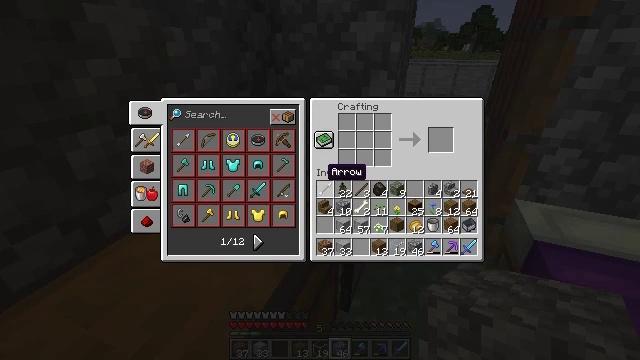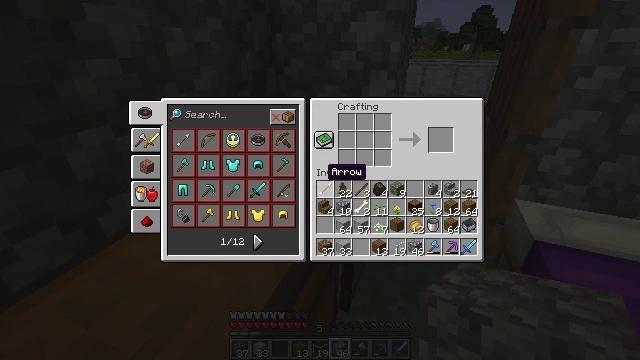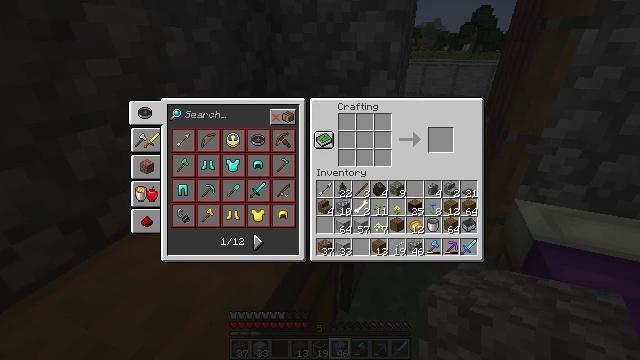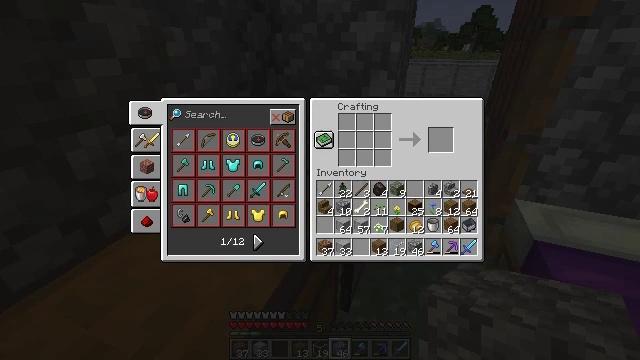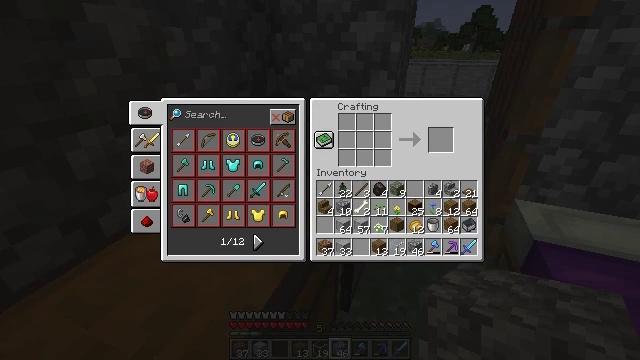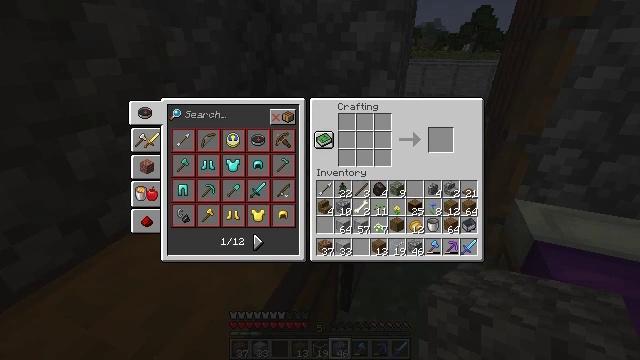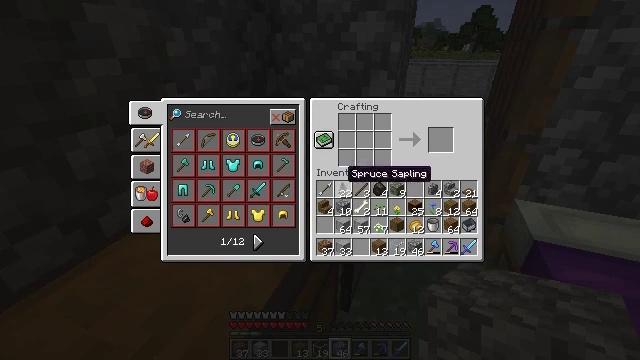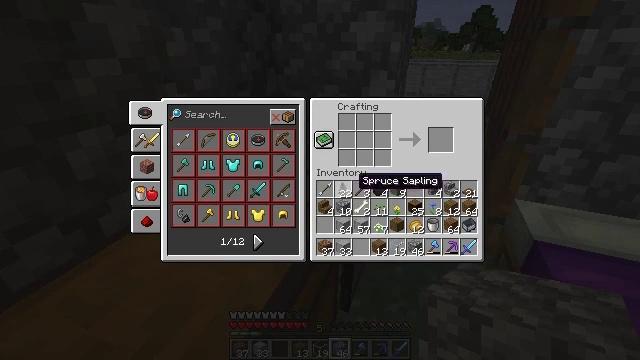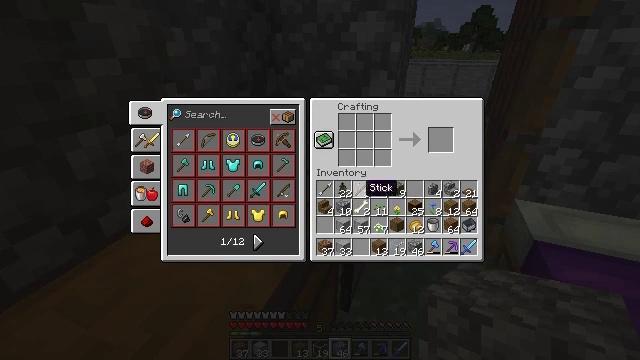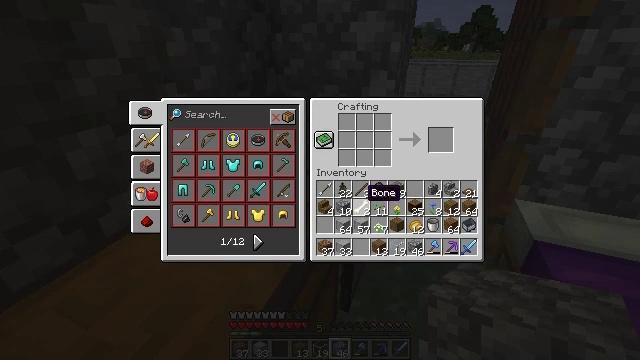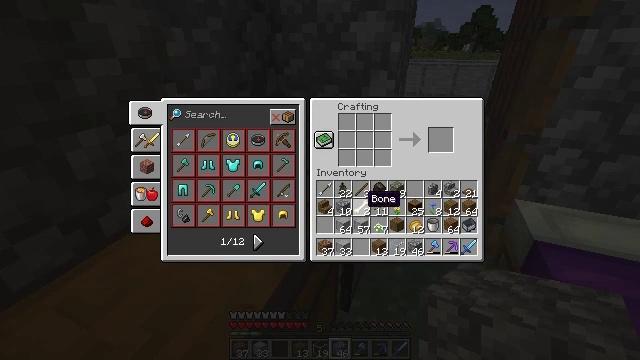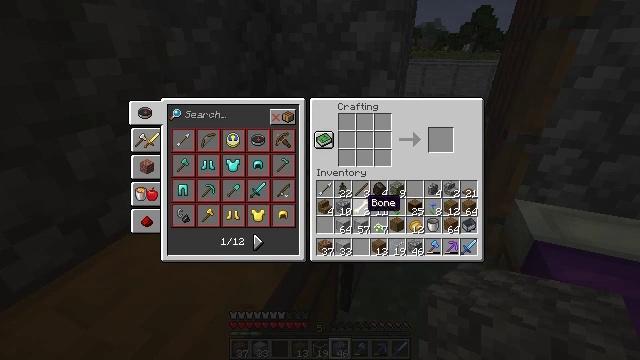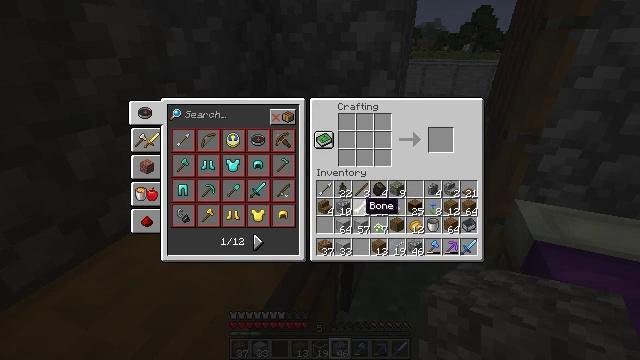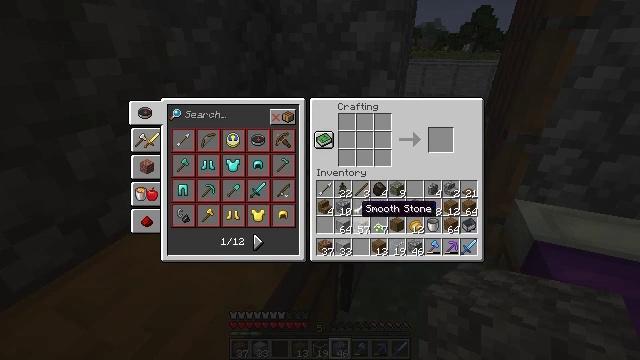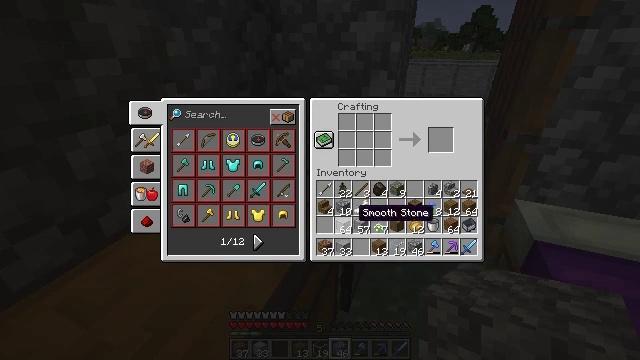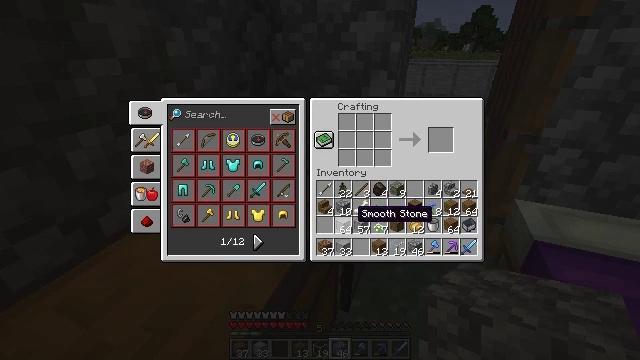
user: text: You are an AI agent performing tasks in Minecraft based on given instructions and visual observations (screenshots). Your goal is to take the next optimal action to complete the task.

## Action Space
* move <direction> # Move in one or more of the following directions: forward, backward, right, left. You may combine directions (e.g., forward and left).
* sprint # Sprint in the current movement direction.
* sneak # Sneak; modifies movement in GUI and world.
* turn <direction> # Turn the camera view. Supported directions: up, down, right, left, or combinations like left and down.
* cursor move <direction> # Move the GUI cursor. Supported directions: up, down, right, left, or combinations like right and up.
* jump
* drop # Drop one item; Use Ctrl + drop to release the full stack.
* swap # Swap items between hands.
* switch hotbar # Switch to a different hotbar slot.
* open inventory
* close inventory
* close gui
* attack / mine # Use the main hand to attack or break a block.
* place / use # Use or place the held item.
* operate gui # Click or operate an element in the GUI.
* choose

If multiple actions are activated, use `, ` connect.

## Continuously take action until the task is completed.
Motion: motion action
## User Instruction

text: Craft a set of cobblestone stairs with cobblestone.
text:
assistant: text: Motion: no_op
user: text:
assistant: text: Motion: no_op
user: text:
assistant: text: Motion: no_op
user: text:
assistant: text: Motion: no_op
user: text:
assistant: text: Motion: no_op
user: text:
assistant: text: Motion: turn right
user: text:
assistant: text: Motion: turn right and down
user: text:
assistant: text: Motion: turn right and down
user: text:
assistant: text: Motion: no_op
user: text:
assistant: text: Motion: no_op
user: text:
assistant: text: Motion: no_op
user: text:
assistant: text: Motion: no_op
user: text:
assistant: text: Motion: no_op
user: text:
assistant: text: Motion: no_op
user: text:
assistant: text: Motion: no_op
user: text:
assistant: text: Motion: no_op
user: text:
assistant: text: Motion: no_op
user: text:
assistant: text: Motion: no_op
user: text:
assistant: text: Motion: no_op
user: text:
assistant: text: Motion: attack / mine
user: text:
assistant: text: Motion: attack / mine
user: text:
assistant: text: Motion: attack / mine
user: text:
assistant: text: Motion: turn up
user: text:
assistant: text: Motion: turn up
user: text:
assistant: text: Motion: turn up
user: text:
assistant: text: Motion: no_op
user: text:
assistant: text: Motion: no_op
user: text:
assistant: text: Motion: no_op
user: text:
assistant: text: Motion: turn up
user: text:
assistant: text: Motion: no_op